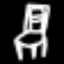
Label: chair